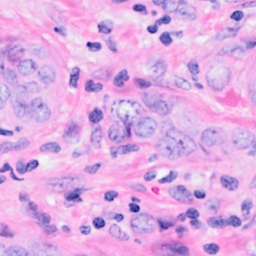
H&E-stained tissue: Breast